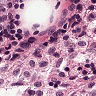
Metastatic tissue present: no